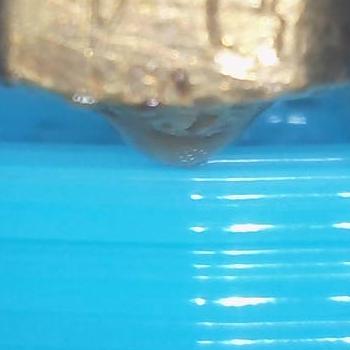
Flow rate: 37%